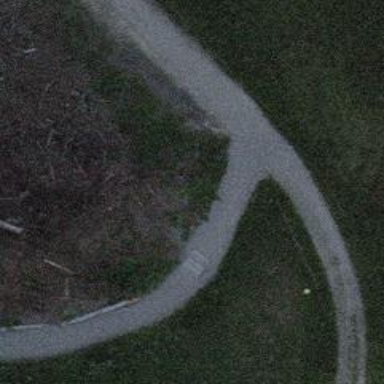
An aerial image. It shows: Well-maintained track road with grade 1 tracktype.